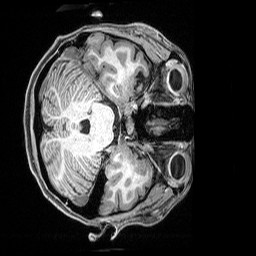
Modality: T1w
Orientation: axial
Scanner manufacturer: siemens
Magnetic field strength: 3 T
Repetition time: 2.5 s
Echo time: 0.0029 s